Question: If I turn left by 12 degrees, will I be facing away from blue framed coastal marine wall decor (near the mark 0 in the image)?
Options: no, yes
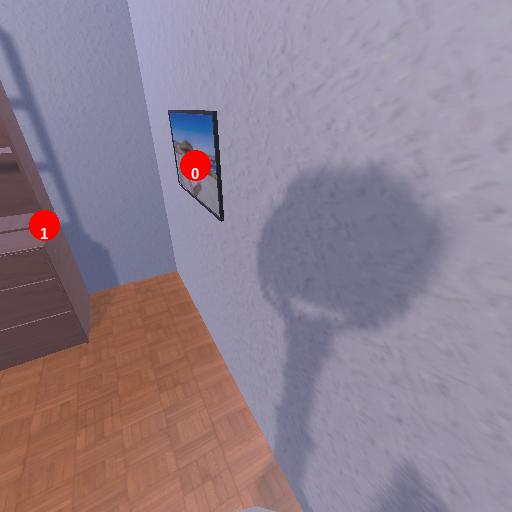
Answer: no